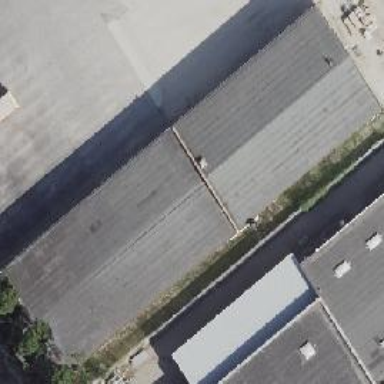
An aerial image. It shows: Group of garages.